Question:
I have created a java program that accepts user input (String). The problem is that the terminal is not allowing me to provide an input of size greater that 4096 characters. The problems causing this might be:
1. POSIX smallest allowable upper limit on argument length(all systems): 4096 Check using the command: xargs --show-limits
2. Pipe buffer size: 4096 Check using the command: ulimit -a or ulimit -p
Can anyone suggest how can I increase these values? Or how can I increase the number of characters allowed as user input.
I want to accept around 1 mb of data as argument.
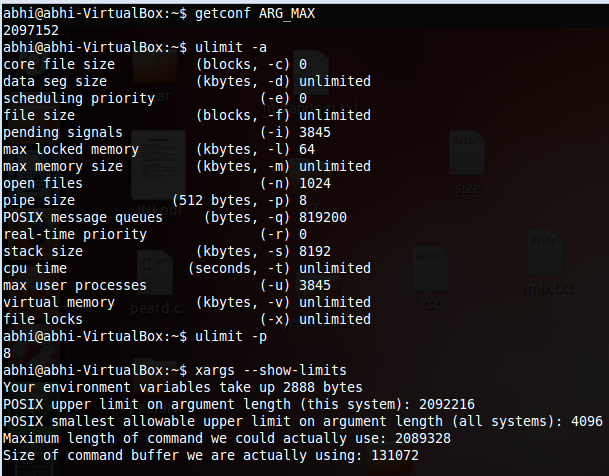
Answer: As Mali said: 'stty -icanon' in terminal before launching the program... solves the problem..
'''
POSIX systems support two basic modes of input: canonical and noncanonical (or raw mode).
In canonical input processing mode, terminal input is processed in lines terminated by newline ('
'), EOF, or EOL characters. The operating system provides input editing facilities: the ERASE and KILL characters are interpreted specially to perform editing operations within the current line of text.
In noncanonical input processing mode (raw mode), characters are not grouped into lines, and ERASE and KILL processing is not performed. The granularity with which bytes are read in raw mode is controlled by the MIN and TIME settings (see man termios the VMIN and VTIME value. VMIN specifies the minimum number of bytes before a read returns. VTIME specifies the number of tenths of a second to wait for data to arrive.
More bascally, in canonical mode, input are accumulated in a buffer (4096) until a
occured. In raw mode, input is flushed when VMIN or VTIME occured
'''
Thanks Mali..